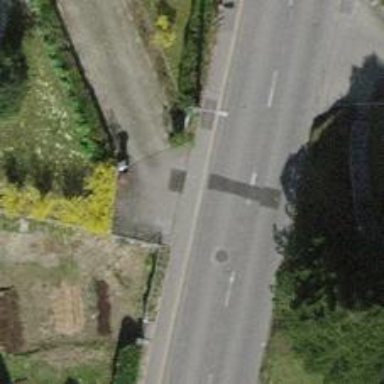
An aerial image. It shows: Unmarked crossing on the road.